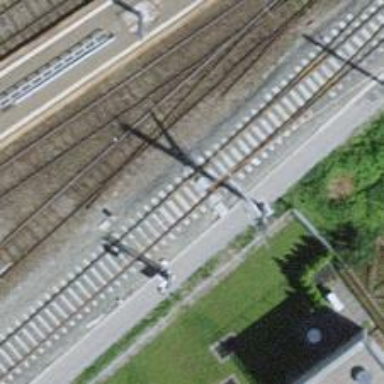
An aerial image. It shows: Railway switch.